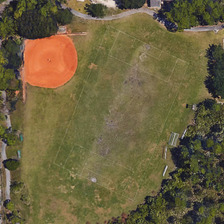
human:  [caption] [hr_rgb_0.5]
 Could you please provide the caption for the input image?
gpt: many green trees are around a baseball field .

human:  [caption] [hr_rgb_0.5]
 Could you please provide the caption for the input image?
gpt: many green trees are around a baseball field .

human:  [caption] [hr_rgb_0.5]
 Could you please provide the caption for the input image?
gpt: many green trees are around a baseball field .

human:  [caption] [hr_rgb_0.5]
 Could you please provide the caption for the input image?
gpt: many green trees are around a baseball field .

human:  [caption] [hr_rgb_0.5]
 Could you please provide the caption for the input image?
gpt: many green trees are around a baseball field .